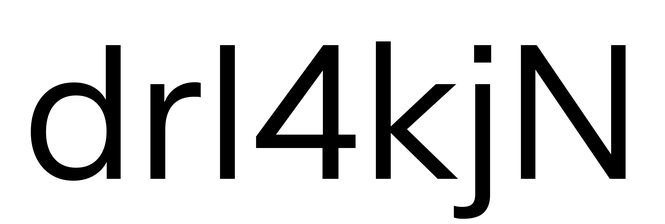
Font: InstrumentSans_Regular